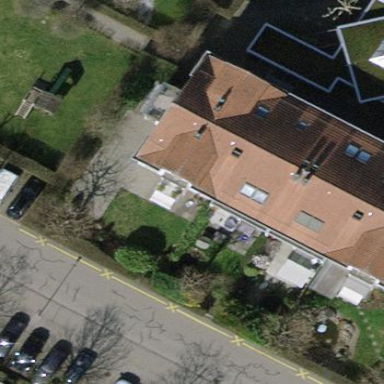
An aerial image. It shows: Terrace building.